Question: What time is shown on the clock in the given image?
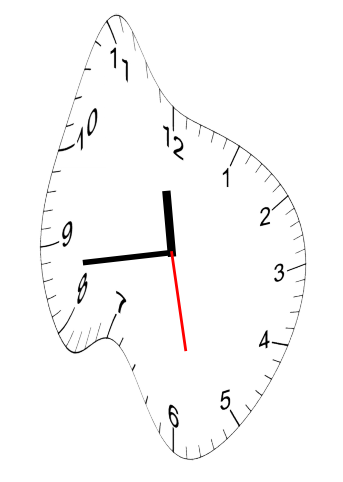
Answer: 11:43:28